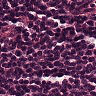
Metastatic tissue present: no